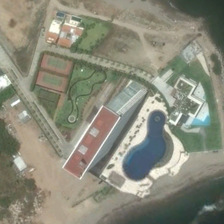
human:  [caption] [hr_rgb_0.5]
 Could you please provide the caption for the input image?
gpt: a large building with a swimming pool and green plants is near an ocean .

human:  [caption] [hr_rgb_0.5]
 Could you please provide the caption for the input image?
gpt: a large building with a swimming pool and green plants is near an ocean .

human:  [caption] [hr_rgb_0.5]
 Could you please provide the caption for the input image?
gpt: a large building with a swimming pool and green plants is near an ocean .

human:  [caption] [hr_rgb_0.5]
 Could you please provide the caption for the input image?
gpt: a large building with a swimming pool and green plants is near an ocean .

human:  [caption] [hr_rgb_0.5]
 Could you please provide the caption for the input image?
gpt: a large building with a swimming pool and green plants is near an ocean .